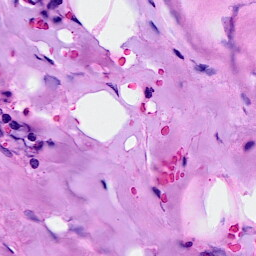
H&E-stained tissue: Breast